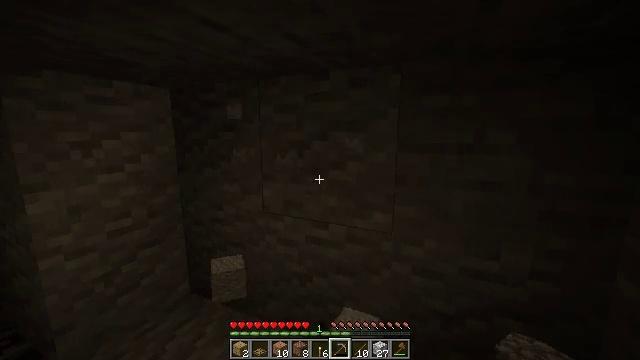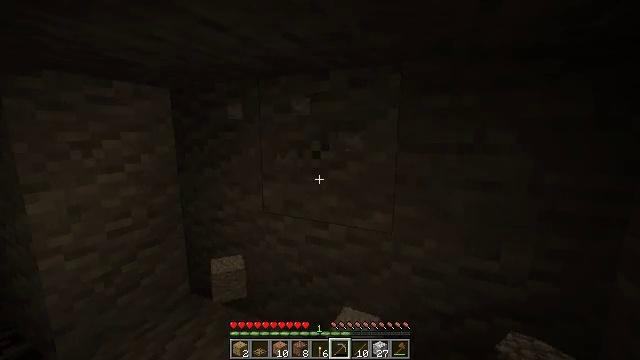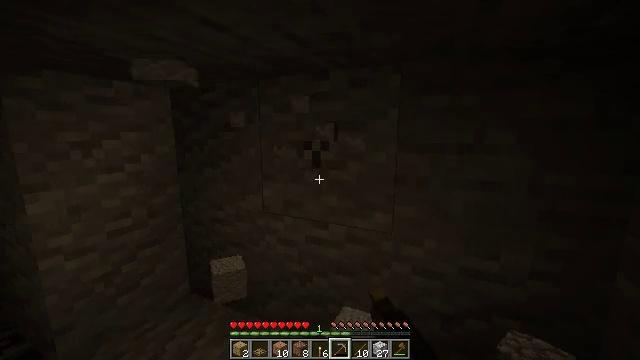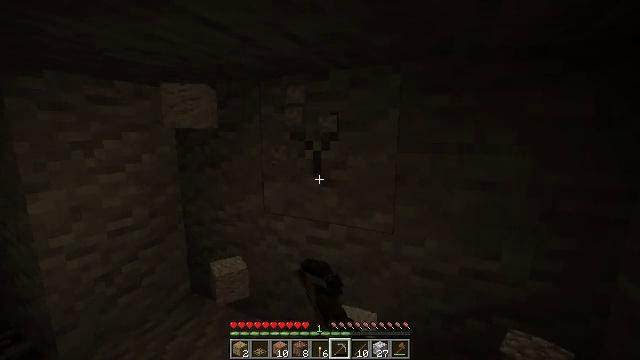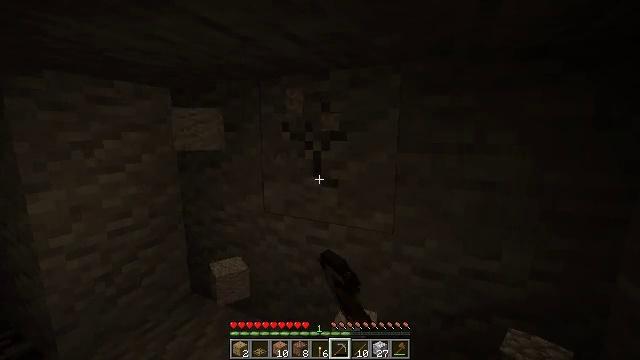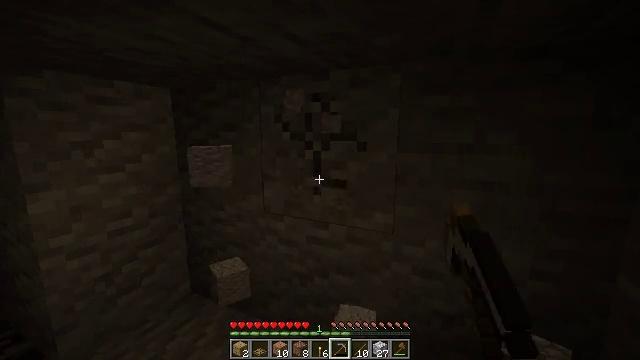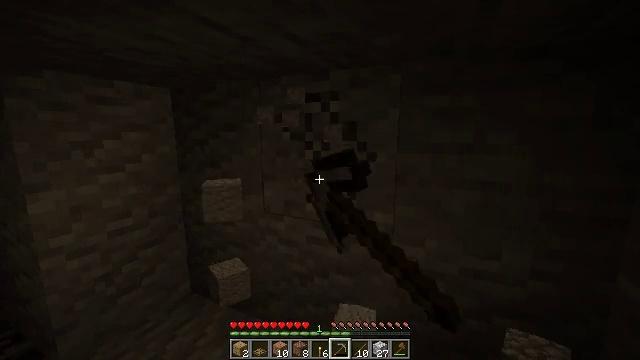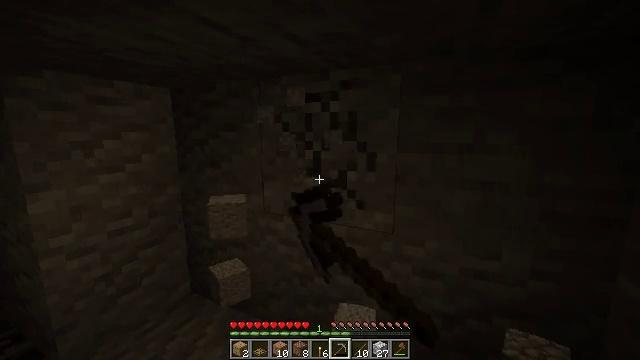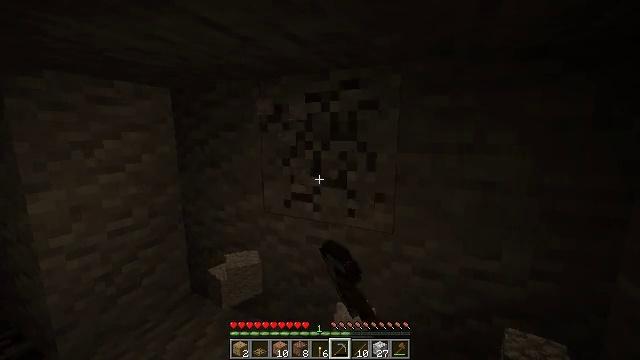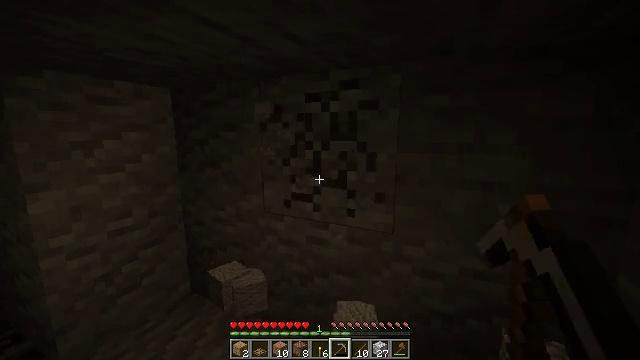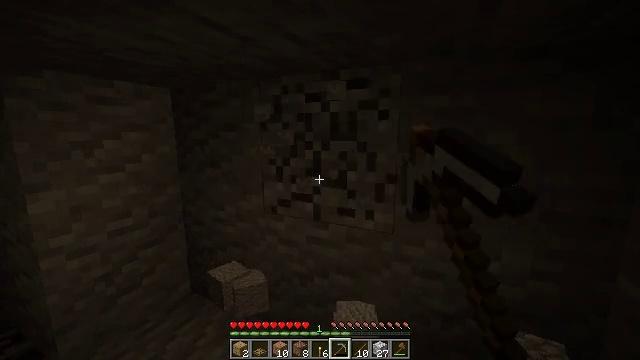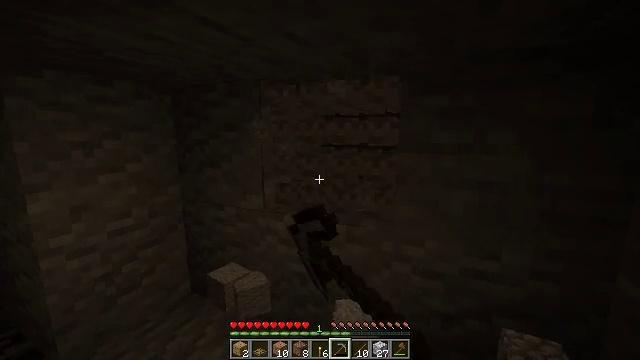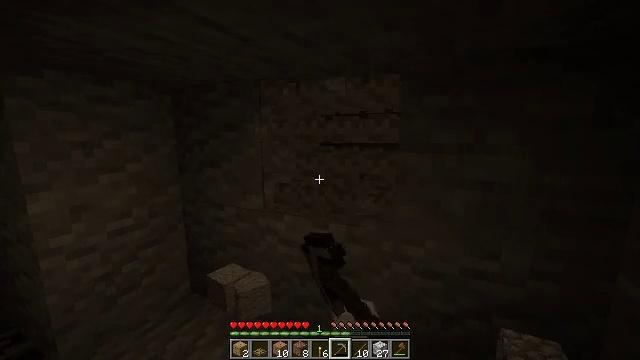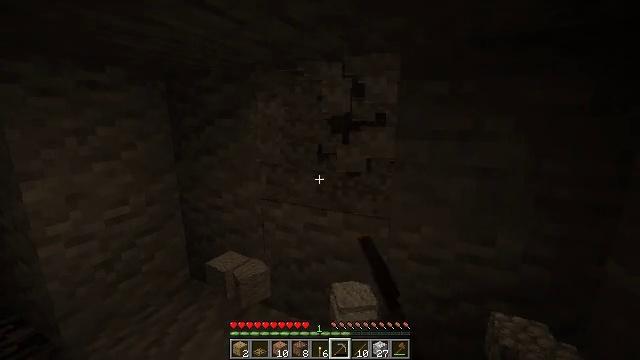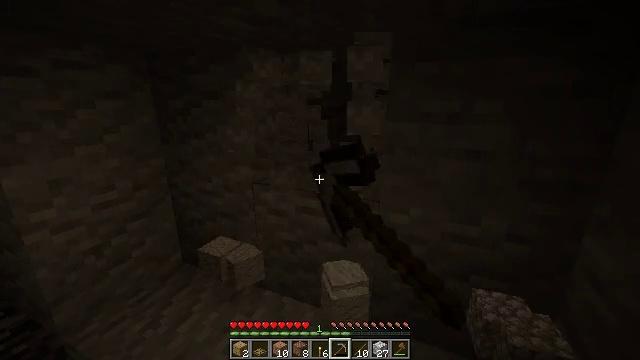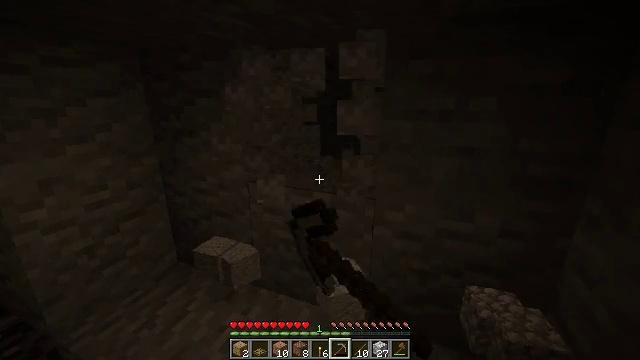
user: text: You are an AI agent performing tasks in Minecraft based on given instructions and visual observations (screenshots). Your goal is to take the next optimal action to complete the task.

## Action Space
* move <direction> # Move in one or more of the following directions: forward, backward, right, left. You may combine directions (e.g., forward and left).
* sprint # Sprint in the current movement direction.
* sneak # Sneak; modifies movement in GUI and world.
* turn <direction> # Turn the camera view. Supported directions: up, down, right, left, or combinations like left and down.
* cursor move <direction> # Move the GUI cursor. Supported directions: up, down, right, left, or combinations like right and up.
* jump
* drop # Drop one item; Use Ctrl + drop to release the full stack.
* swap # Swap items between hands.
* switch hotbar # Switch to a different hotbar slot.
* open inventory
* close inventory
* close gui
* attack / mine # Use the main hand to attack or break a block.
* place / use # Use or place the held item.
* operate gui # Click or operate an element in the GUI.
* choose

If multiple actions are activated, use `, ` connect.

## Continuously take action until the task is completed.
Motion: motion action
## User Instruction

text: Mine the andesite underground.
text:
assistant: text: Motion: attack / mine
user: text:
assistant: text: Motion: attack / mine
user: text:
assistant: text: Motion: attack / mine
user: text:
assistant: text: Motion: attack / mine
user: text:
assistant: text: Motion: attack / mine
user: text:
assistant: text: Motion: attack / mine
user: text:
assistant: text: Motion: attack / mine
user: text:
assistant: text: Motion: attack / mine
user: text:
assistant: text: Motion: attack / mine
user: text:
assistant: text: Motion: attack / mine
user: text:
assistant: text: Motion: attack / mine
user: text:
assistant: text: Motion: attack / mine
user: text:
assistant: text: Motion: turn down, attack / mine
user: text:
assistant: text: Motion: turn right and down, attack / mine
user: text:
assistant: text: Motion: turn right, attack / mine
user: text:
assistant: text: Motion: attack / mine
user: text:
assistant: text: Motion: attack / mine
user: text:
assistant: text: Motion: attack / mine
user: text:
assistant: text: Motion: attack / mine
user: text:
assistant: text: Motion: attack / mine
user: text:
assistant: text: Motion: attack / mine
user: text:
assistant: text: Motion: attack / mine
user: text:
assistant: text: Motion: attack / mine
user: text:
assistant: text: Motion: attack / mine
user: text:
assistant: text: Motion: attack / mine
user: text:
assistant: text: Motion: attack / mine
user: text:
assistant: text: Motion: attack / mine
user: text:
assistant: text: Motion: attack / mine
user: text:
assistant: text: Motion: turn right, attack / mine
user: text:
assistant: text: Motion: turn right and up, attack / mine